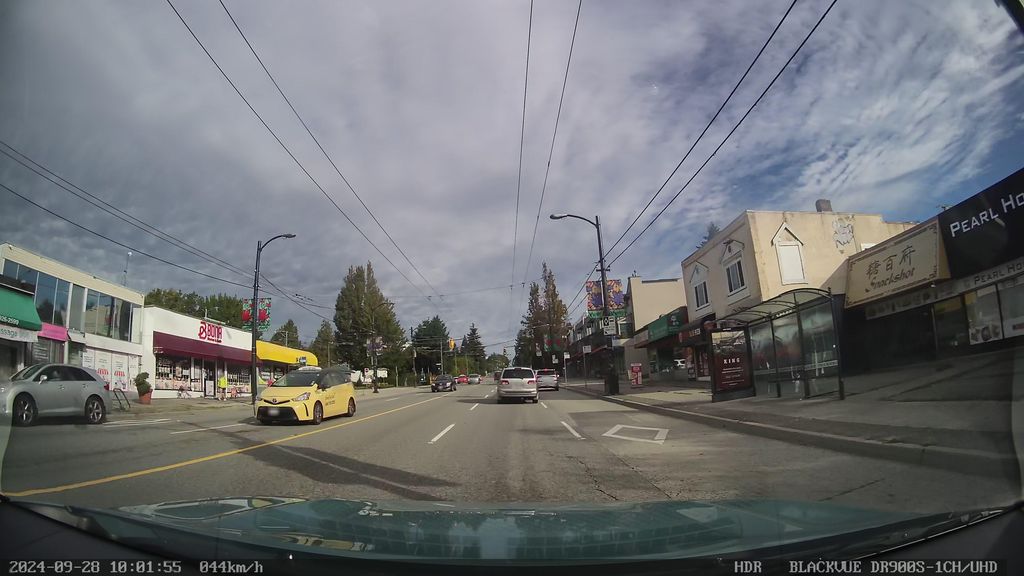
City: vancouver